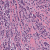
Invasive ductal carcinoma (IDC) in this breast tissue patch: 1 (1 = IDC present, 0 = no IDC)